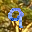
Label: 9